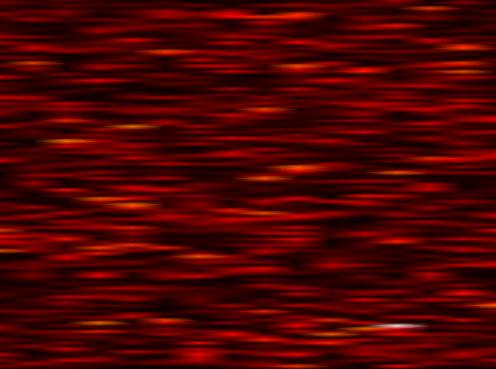
Label: FBMC